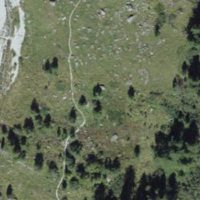
EUNIS habitat code: 44
Species observed at this site:
Marmota marmota
Cirsium heterophyllum
Saxifraga aizoides
Brenthis ino